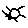
Label: sun